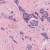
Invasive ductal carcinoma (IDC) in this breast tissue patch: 1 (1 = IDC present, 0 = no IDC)